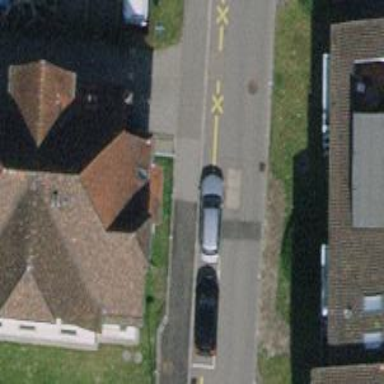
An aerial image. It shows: Residential road with parallel marked parking lanes on the left side. The road surface is asphalt.